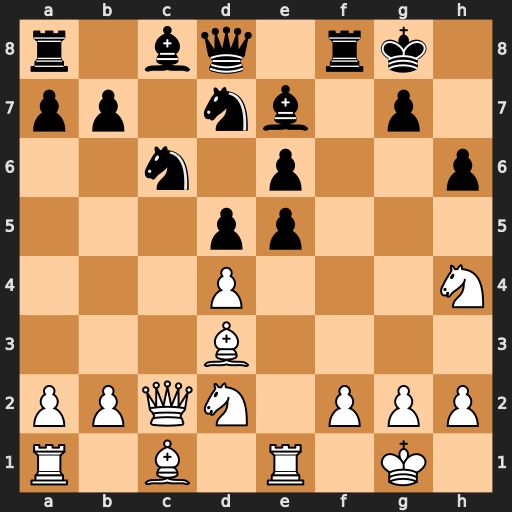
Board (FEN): r1bq1rk1/pp1nb1p1/2n1p2p/3pp3/3P3N/3B4/PPQN1PPP/R1B1R1K1
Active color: w
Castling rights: -
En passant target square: -
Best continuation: Bh7+ Kh8 Ng6+ Kxh7 Nxf8+ Kg8 Nxe6